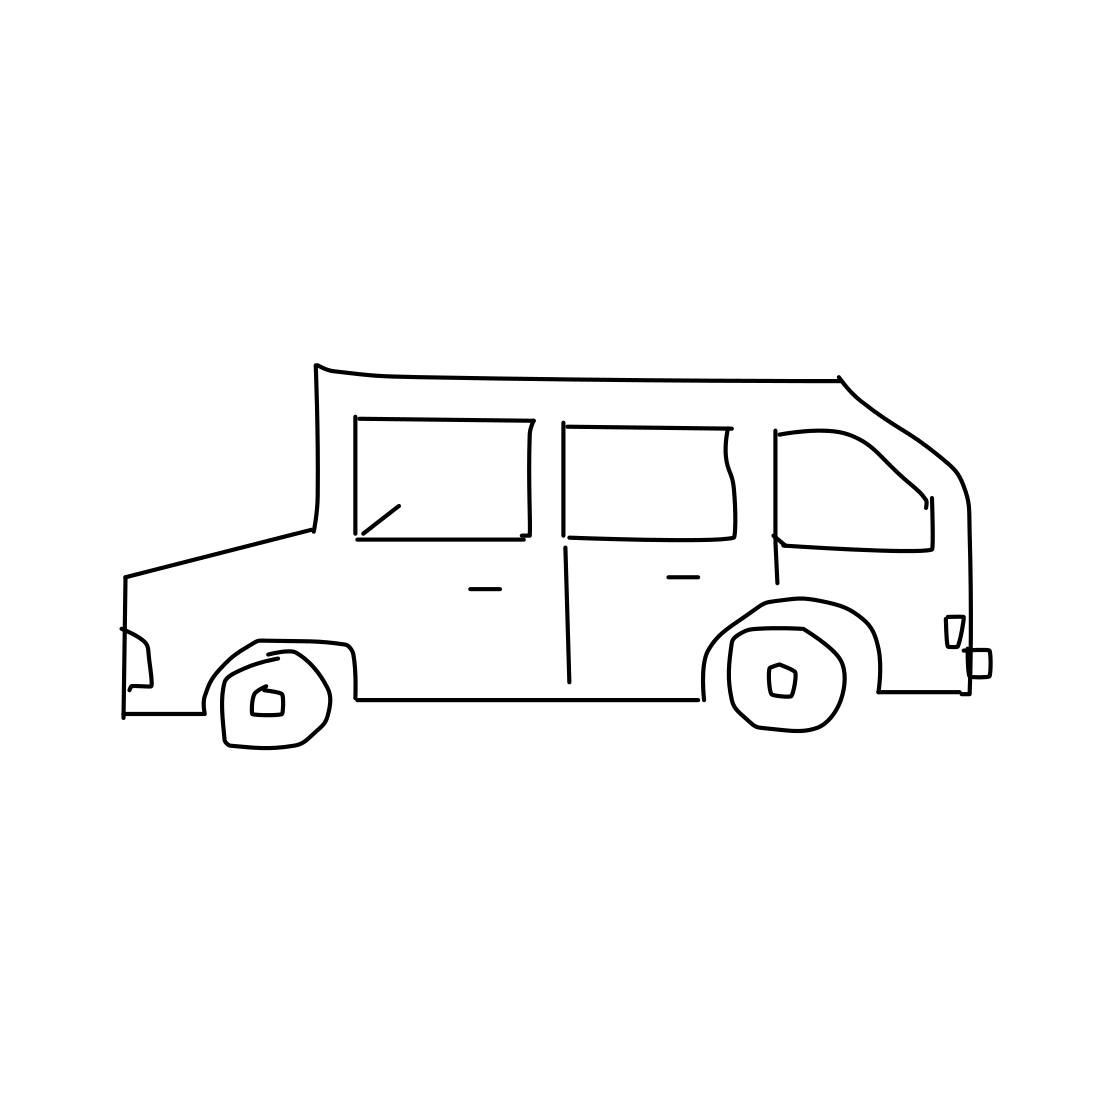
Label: suv